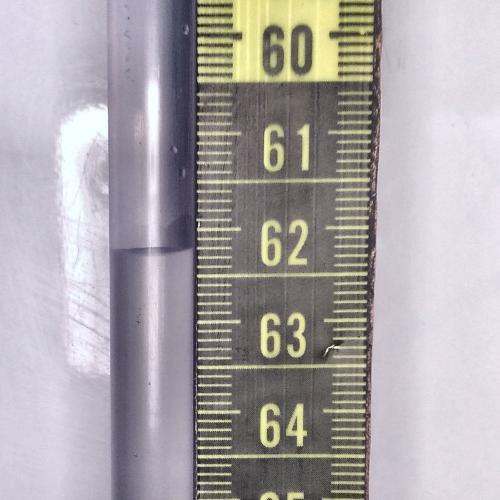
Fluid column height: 62.2 cm